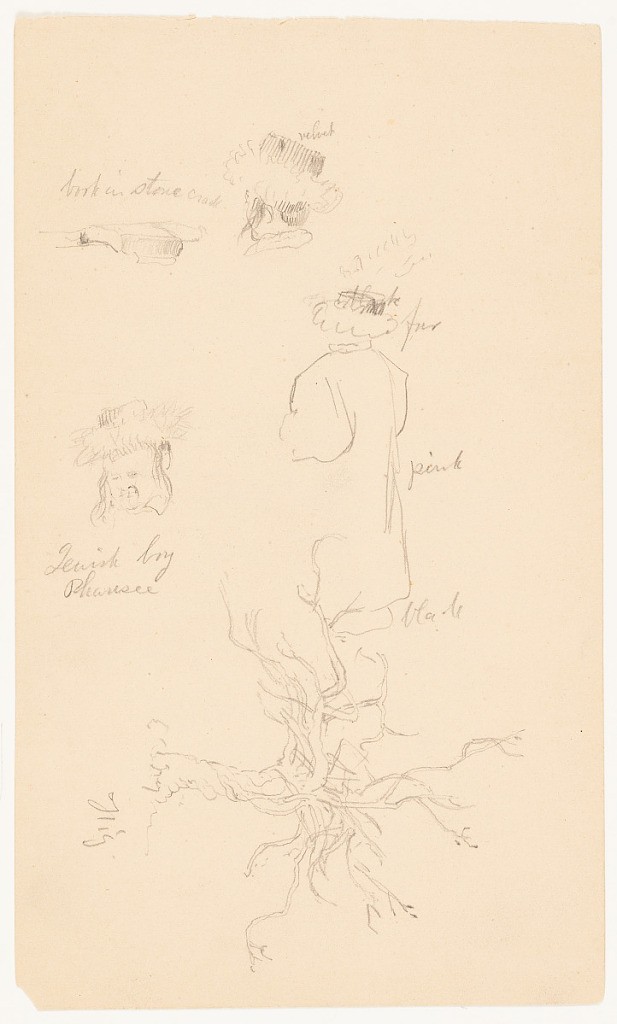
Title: Figure Sketches with a Fig Tree, Ottoman Empire (Israel)
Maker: Frederic Edwin Church, American, 1826–1900
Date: February–April 1868
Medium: Graphite on white wove paper
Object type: Drawing
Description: Mixed studies showing three partial figure studies of Jewish boys and men, with a fig tree. In upper portion, a sketch of a book wedged in a stone crack and the head of a Jewish man viewed from the rear are visible. At center, a Jewish male is shown from behind, adorned in a shtreimel (or fur hat) and draped clothing, with the face and head of a Jewish boy at left, also wearing a shtreimel. Below, and oppositely oriented, a sketch of a leafless fig tree is visible.